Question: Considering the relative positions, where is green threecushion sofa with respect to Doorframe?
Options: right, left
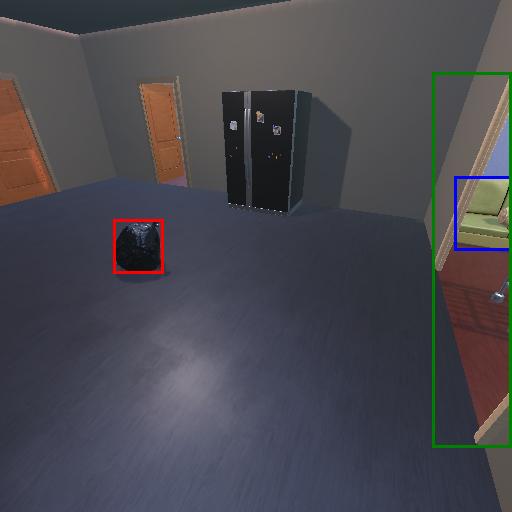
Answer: right